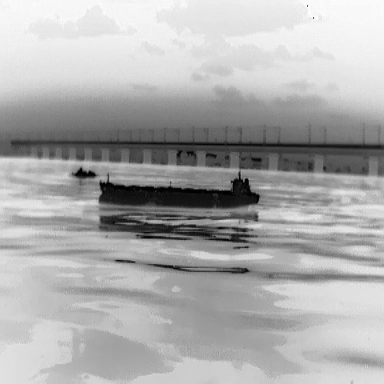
There is a warship in the infrared image.